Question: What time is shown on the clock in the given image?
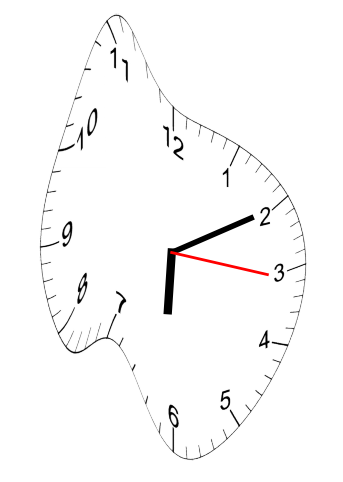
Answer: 06:10:16